Field crop: maize
Growth stage: 2
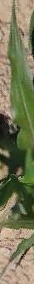
Species: maize